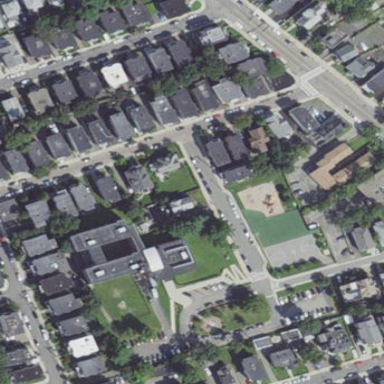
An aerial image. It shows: School.